Question: I'm trying to create a simple message feature for my website but I couldn't get distinct datas from 2 columns ('**from**' column and '**to**' column)

you see examples datas on the picture
how can I get the return "1,4,23,45,345"?
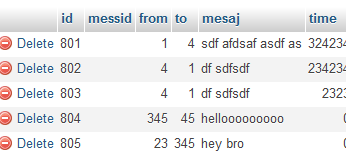
Answer: You should to union both columns and then filter for distinct values:
'''
select distinct T.from_to from
( select 'from' as from_to
from messages
union
select 'to' as from_to
from messages
) T
'''
if you really need all in a comma separate string, use <URL> aggregation function.
:
You should mark as solution Gerald answer. After test union operator and reread <URL>, by default, mysql filter for distinct values:
'''
mysql> create table ta( a int );
Query OK, 0 rows affected (0.05 sec)
mysql> insert into ta values (1),(1),(2);
Query OK, 3 rows affected (0.00 sec)
Records: 3 Duplicates: 0 Warnings: 0
mysql> select * from ta
-> union
-> select * from ta;
+------+
| a |
+------+
| 1 |
| 2 |
+------+
2 rows in set (0.00 sec)
'''
then, the is:
'''
select 'from' as from_to
from messages
union distinct
select 'to' as from_to
from messages
'''
Notice that 'distinct' is not mandatory.
Only if you need a comma sparate string the first solution is necessary:
'''
select distinct GROUP_CONCAT( distinct T.from_to from )
( select 'from' as from_to
from messages
union
select 'to' as from_to
from messages
) T
'''